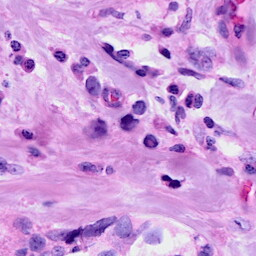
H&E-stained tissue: Breast